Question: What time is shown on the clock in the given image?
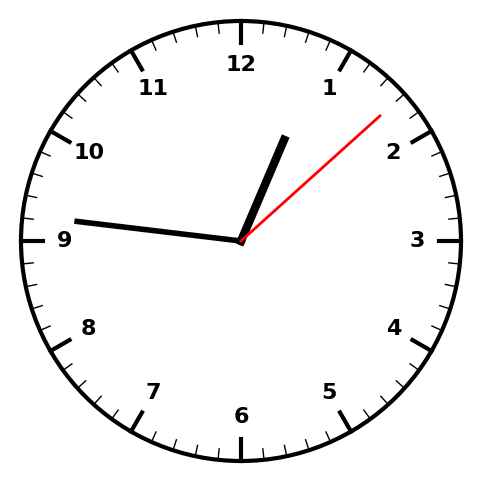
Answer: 12:46:08